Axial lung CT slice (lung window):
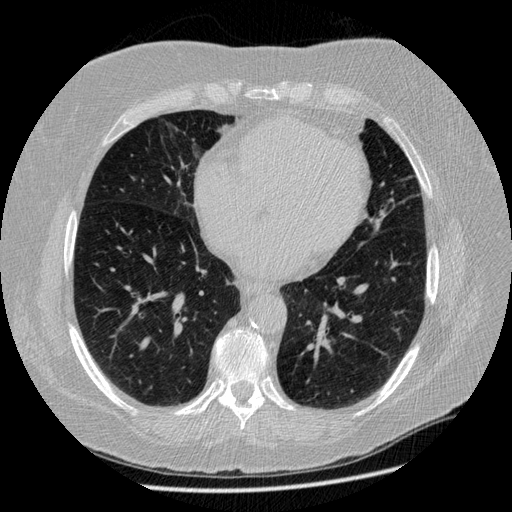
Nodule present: no